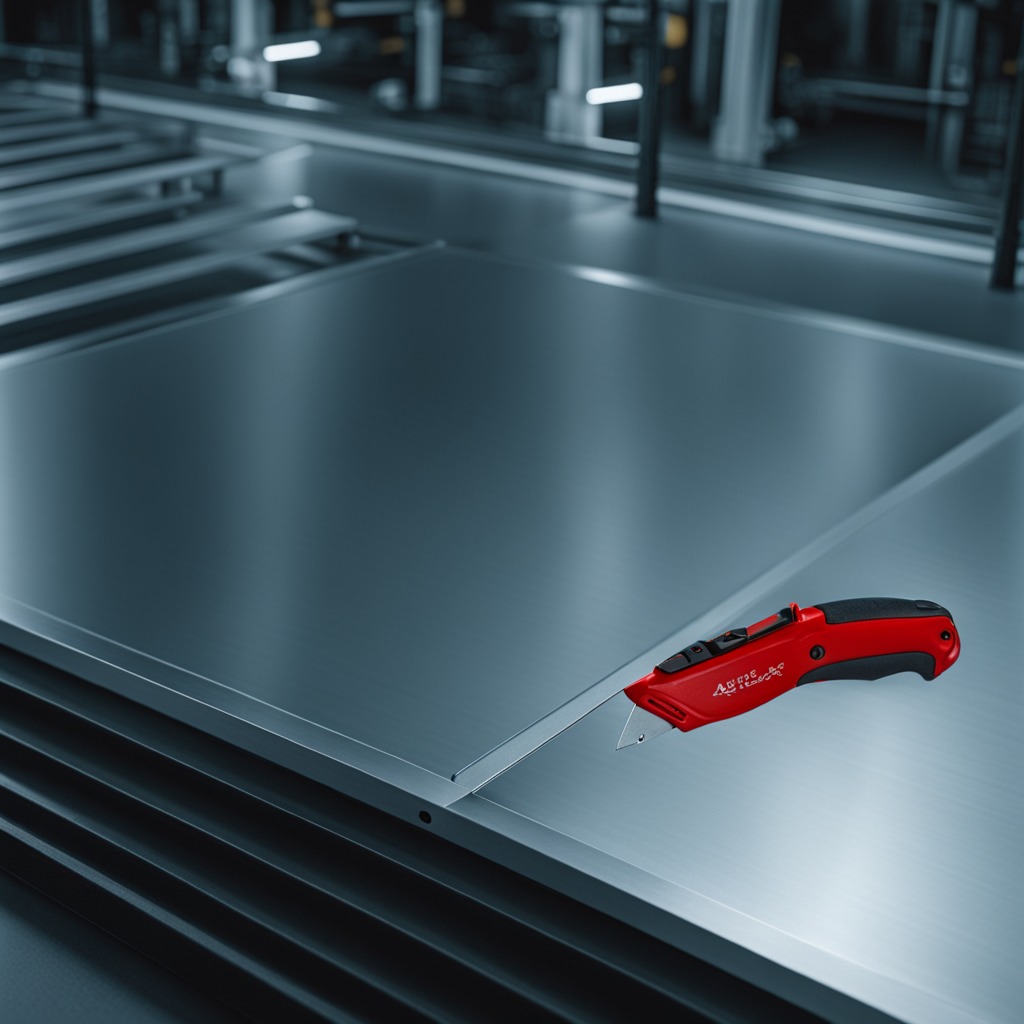
A utility knife is lying on the metal table.